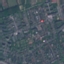
Land use / land cover class: Residential